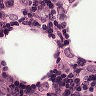
Metastatic tissue present: yes